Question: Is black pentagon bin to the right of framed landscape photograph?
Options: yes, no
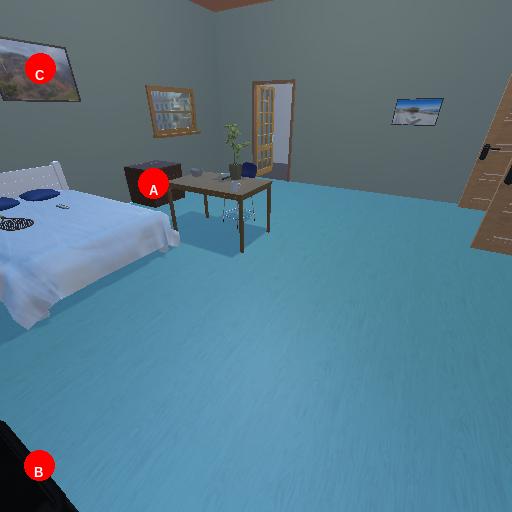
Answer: yes